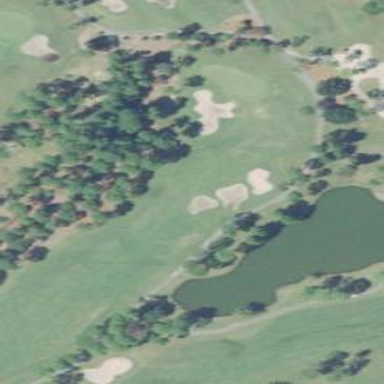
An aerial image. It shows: Water hazard on golf course. The hazard is natural water feature.